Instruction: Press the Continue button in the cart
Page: cart
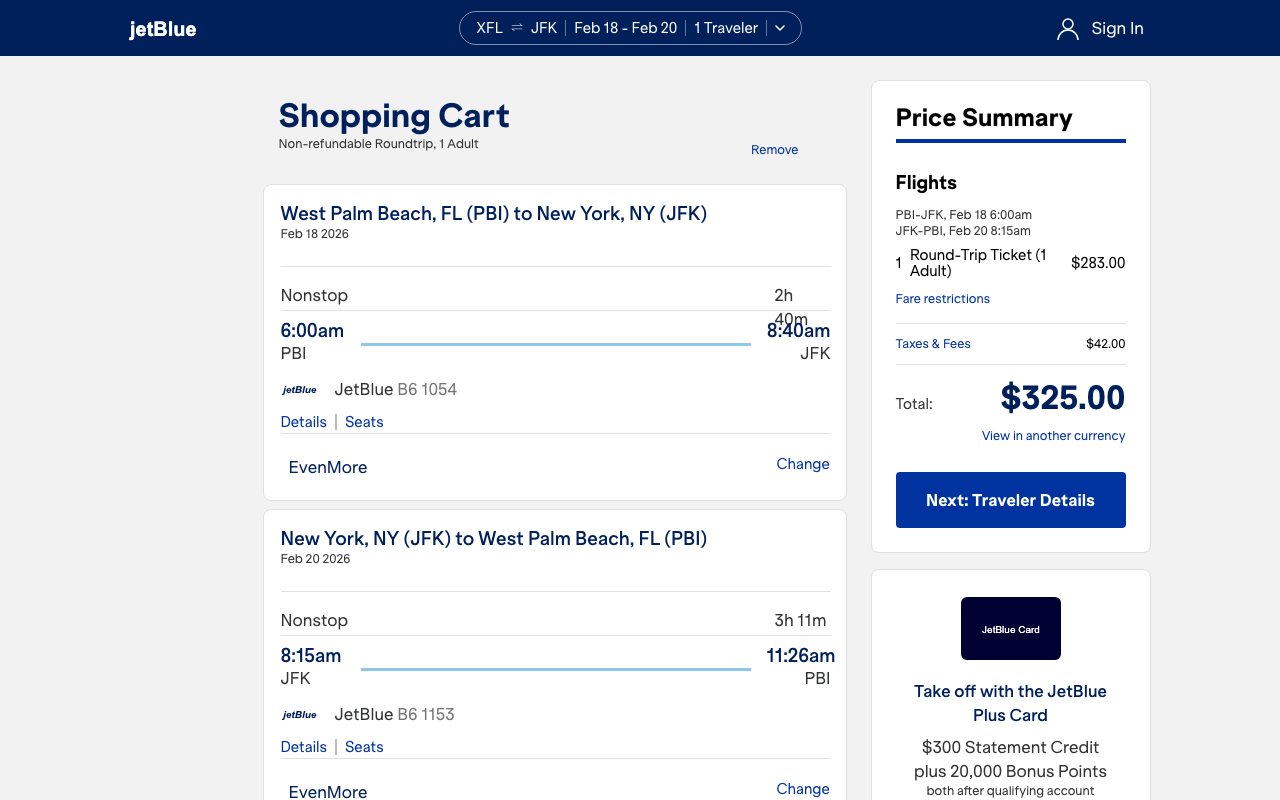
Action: click